Question: I have stock data stored @ frame 1 minute, so that 1 row = 1 minute, and I am using this query to get min, max, sum, first and last record for each day.
I have 511 1 minute rows for every day (from 0900 up to 1730).
'''
SELECT MAX(high), MIN(low), SUM(volume) from a2a where date = 20131202;
SELECT open FROM a2a ORDER BY time LIMIT 1;
SELECT close FROM a2a WHERE time = 1730 ORDER BY time DESC LIMIT 1;
SELECT MAX(high), MIN(low), SUM(volume) from a2a where date = 20131203;
SELECT open FROM a2a ORDER BY time LIMIT 1;
SELECT close FROM a2a WHERE time = 1730 ORDER BY time DESC LIMIT 1;
SELECT MAX(high), MIN(low), SUM(volume) from a2a where date = 20131204;
SELECT open FROM a2a ORDER BY time LIMIT 1;
SELECT close FROM a2a WHERE time = 1730 ORDER BY time DESC LIMIT 1;
'''
In Netbeans, this returns 9 tabs:
My questions are:
1) Is there a way to get these results in a single tab?
2) Do I need to execute 3 different select per day, or is there a way to accomplish that in a single query?
3) Is there a faster way than this to compute these aggregates? What's posted is just as example, I need to get hundreds of daily data.
table a2a image. date and time type are CHAR, ope to close are DOUBLE and volume is INTEGER.

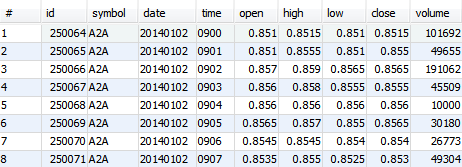
Answer: You can get the open and close using correlated subqueries:
'''
SELECT symbol, date, MAX(high) AS high, MIN(low) as low, SUM(volume) as volume,
(select open from a2a a2 where a1.symbol = a2.symbol and a1.date = a2.date order by time limit 1) as open,
(select close from a2a a2 where a1.symbol = a2.symbol and a1.date = a2.date order by time desc limit 1) as close
FROM a2a a1
GROUP BY symbol, date
ORDER BY symbol, date;
'''
An index on 'a2a(symbol, date, time)' would speed this query.